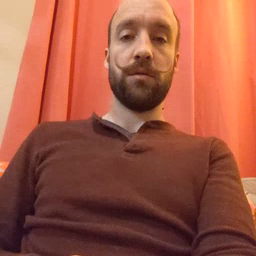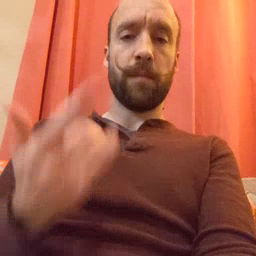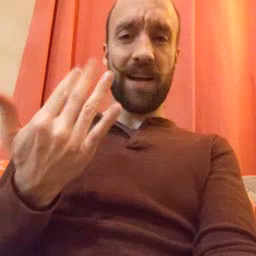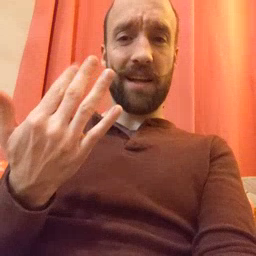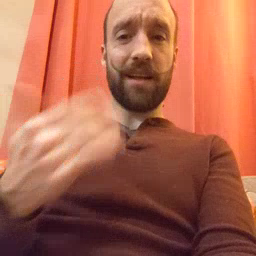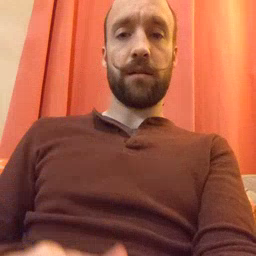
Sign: wait